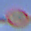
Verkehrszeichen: Geschwindigkeit70
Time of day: MorningAfternoon
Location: Outdoor (Suburban)
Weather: PartlyCloudy
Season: NotSpecified
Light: Natural